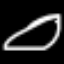
Label: angel